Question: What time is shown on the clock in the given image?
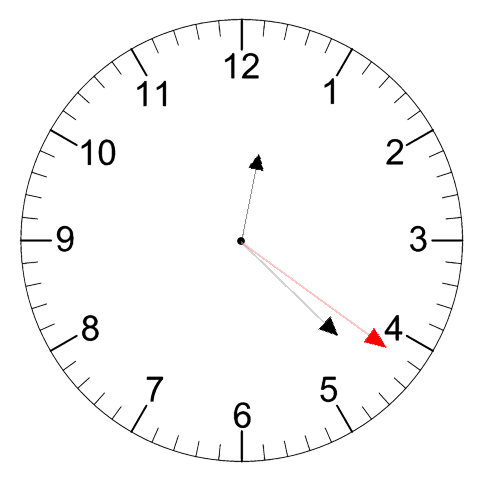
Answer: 12:22:21